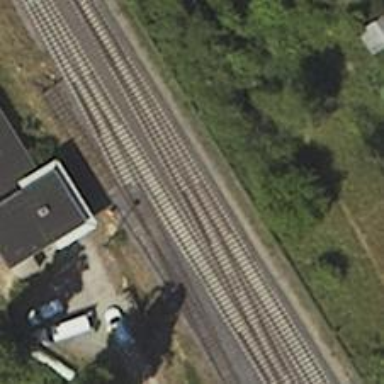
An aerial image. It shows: Railway track with contact line for electrification.